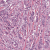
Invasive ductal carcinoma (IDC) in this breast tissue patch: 1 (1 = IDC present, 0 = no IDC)